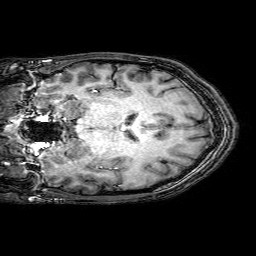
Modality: T1w
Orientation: coronal
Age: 20
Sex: male
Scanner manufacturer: philips
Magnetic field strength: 3 T
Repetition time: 0.009 s
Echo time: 0.00351 s